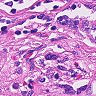
Metastatic tissue present: no